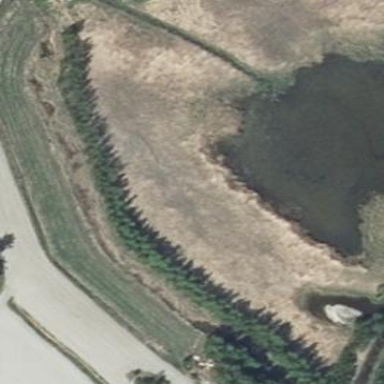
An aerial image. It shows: Pond surrounded by natural water.